Question:
I want to show this image in Imageview as the default. I set it up as a Bitmap, but it's not spinning.
Please, help me show the spinning image.
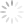
Answer: Have ImageView and a ProgressBar inside a FrameLayout. Inside your OnCreate() method add this,
'''
progressBar.setVisibility(View.VISIBLE);
imageView.setVisibility(View.INVISIBLE);
'''
Load your image now. After loading it, call this:
'''
progressBar.setVisibility(View.INVISIBLE);
imageView.setVisibility(View.VISIBLE);
'''
ProgressBar
'''
<ProgressBar
android:layout_width="wrap_content"
android:layout_height="wrap_content"
style="@android:style/Widget.ProgressBar.Small"
/>
'''